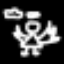
Label: angel